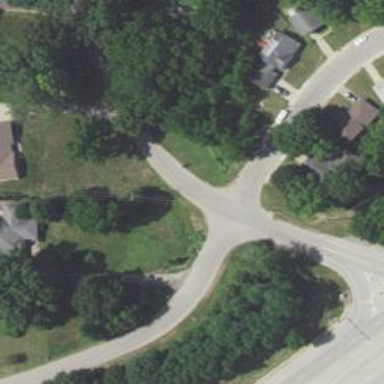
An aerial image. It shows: Stop road.